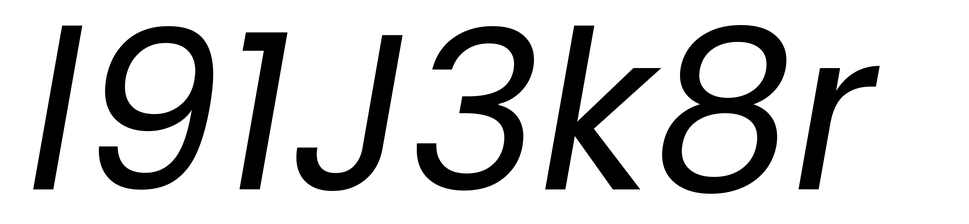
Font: Poppins-Italic